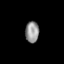
Tissue: lung
Cell type: Epithelial cells
Senescence score: 0.242
Nuclear area (px): 282
Mean DAPI intensity: 147.528